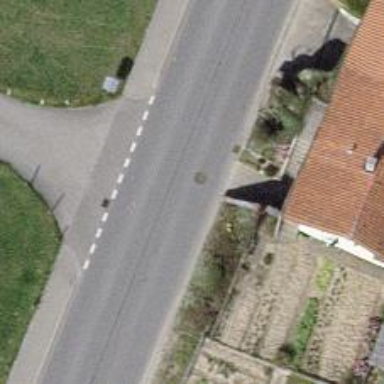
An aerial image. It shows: Secondary road with asphalt surface.